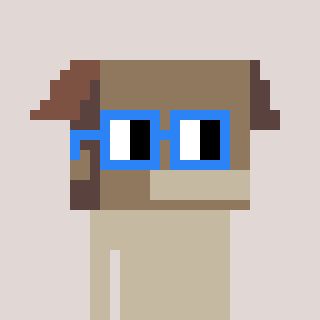
a pixel art character with square blue glasses, a box-shaped head and a hotbrown-colored body on a warm background